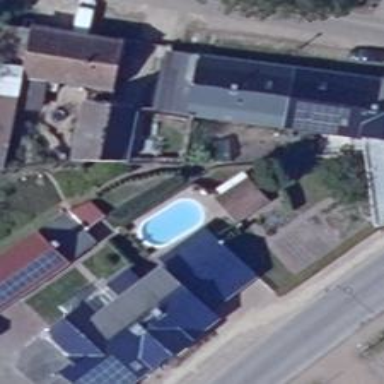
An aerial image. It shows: Swimming pool located in leisure land.